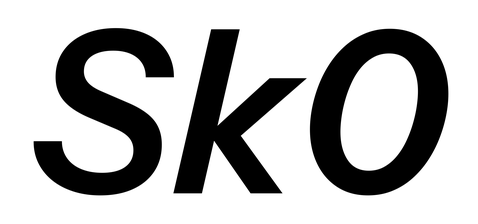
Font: InstrumentSans-Italic_SemiBold_Italic